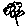
Label: flower